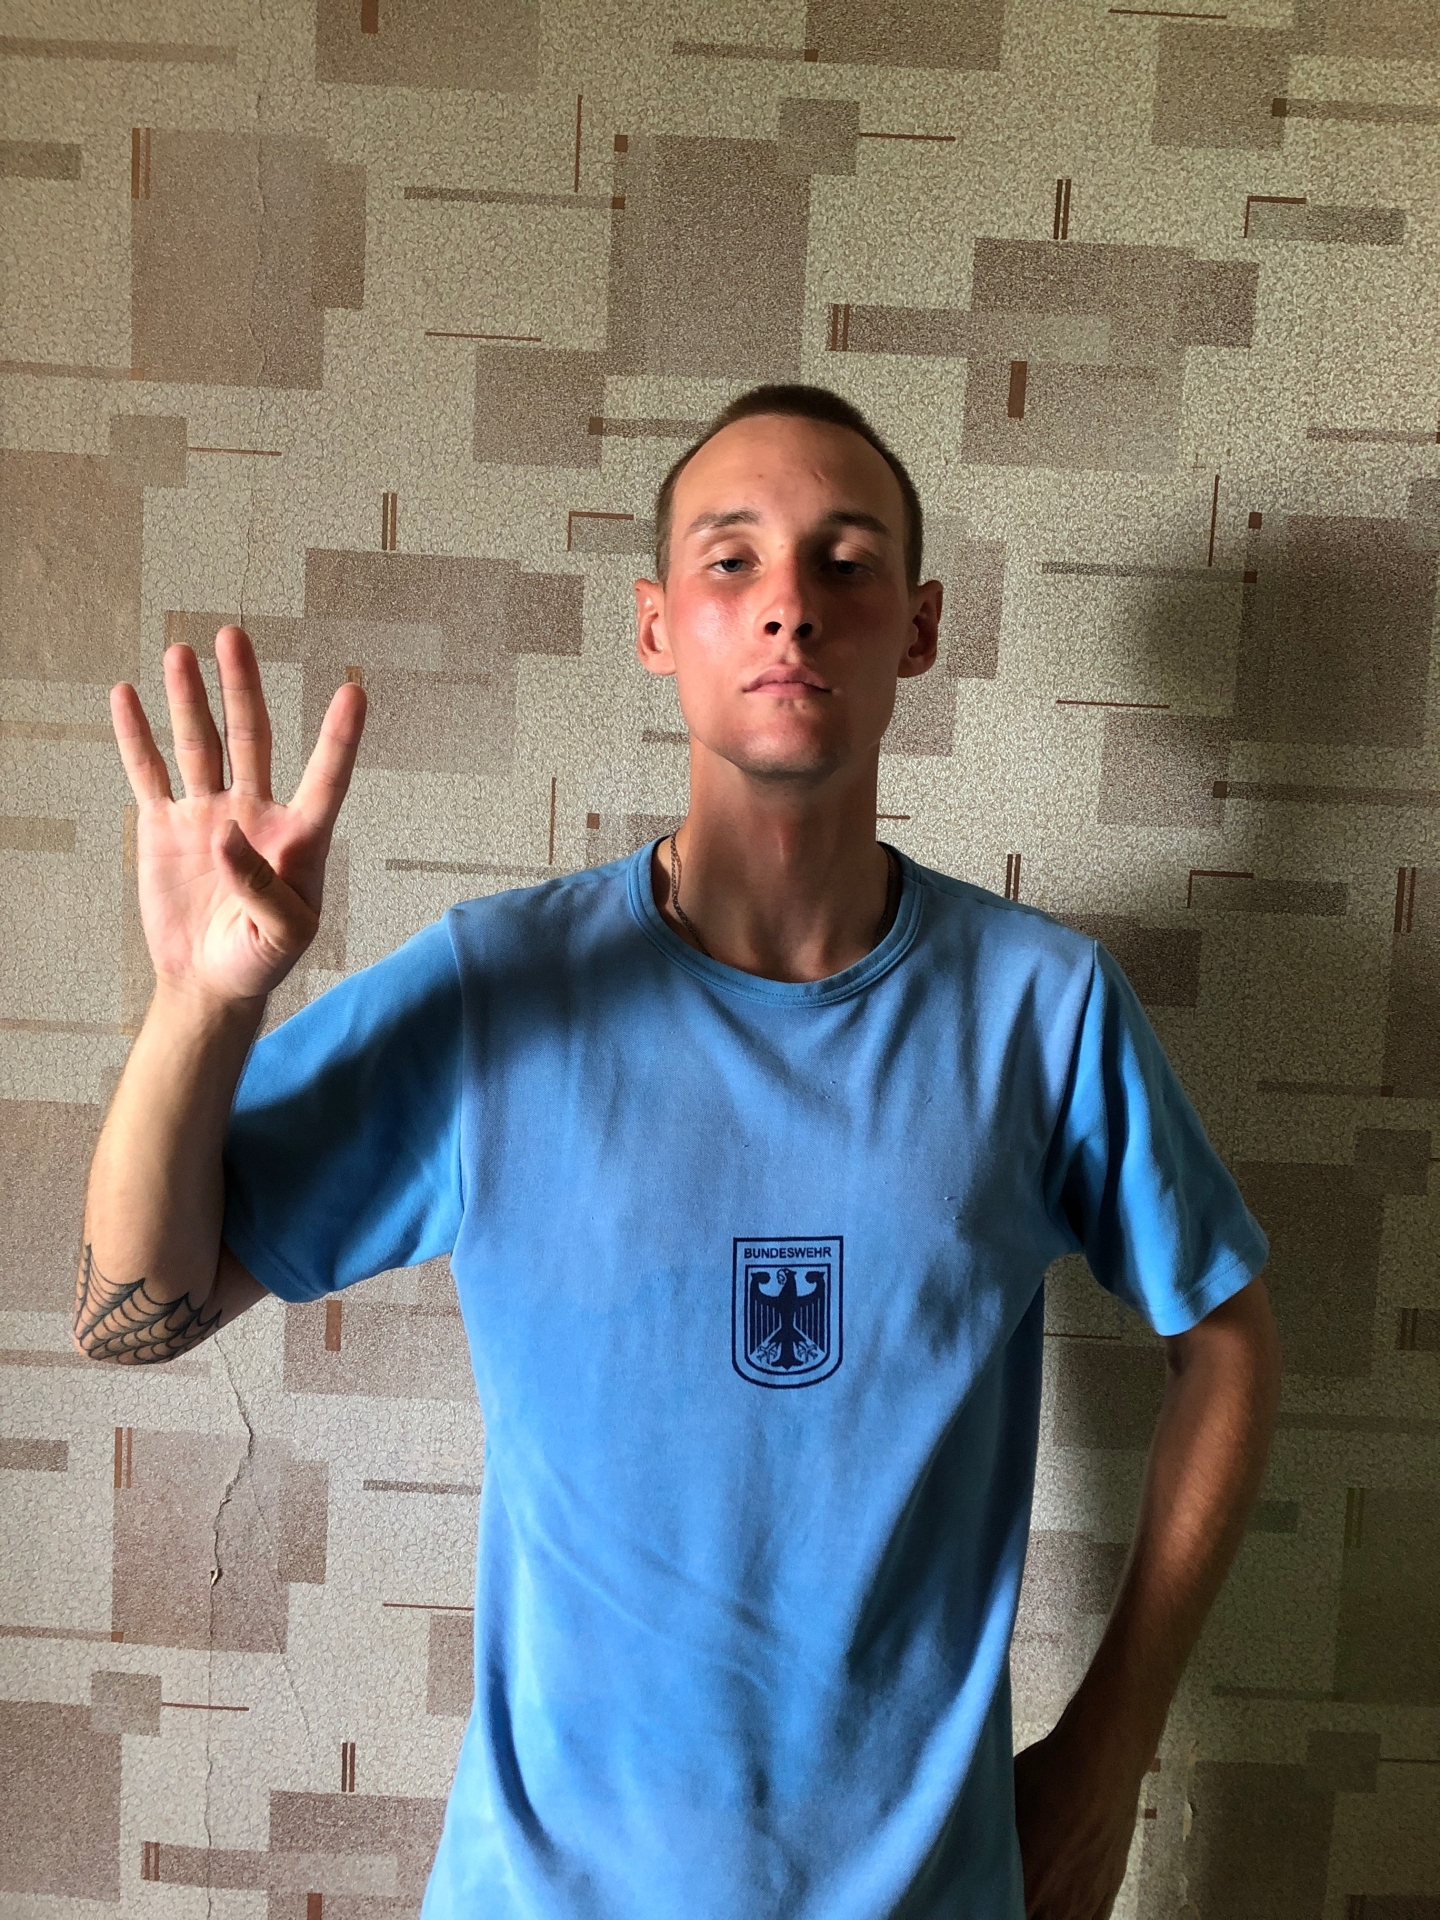
Label: clear